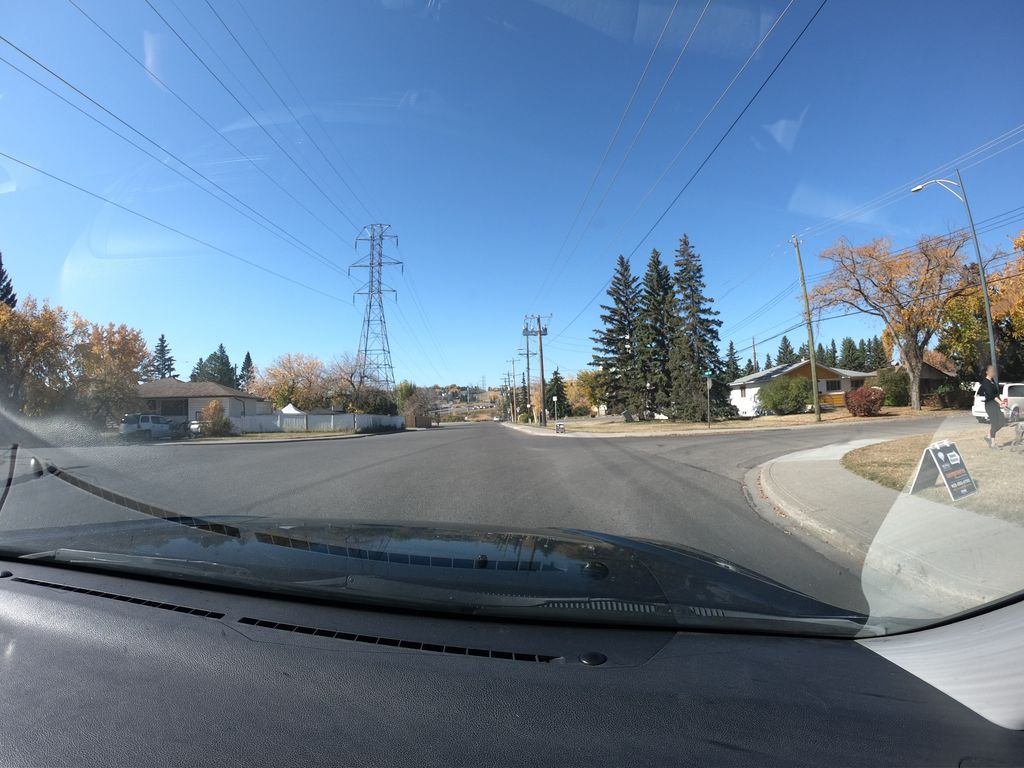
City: calgary